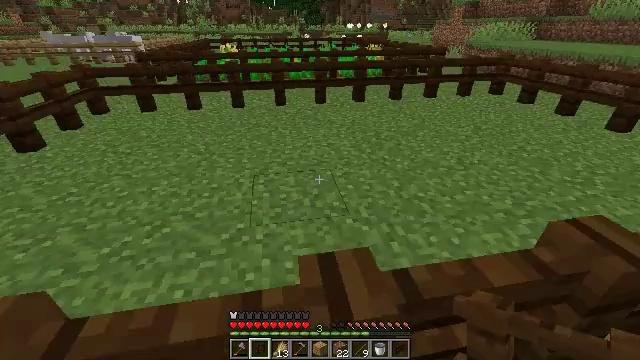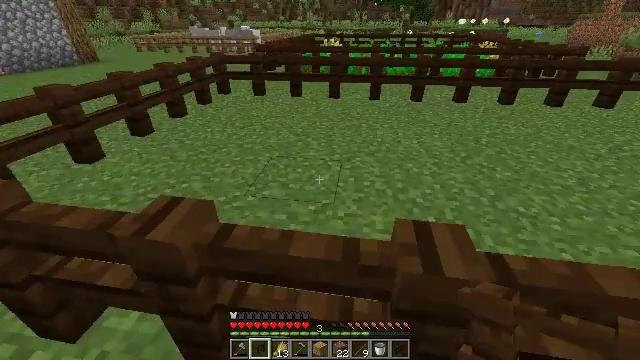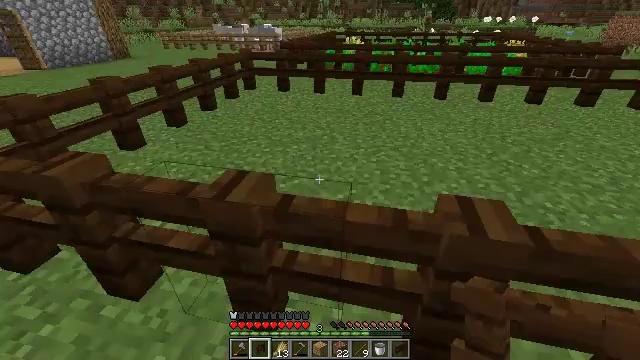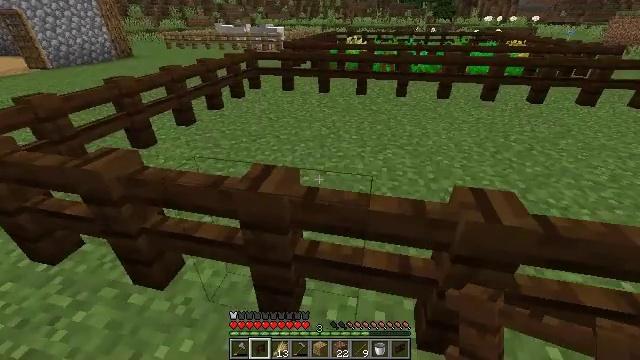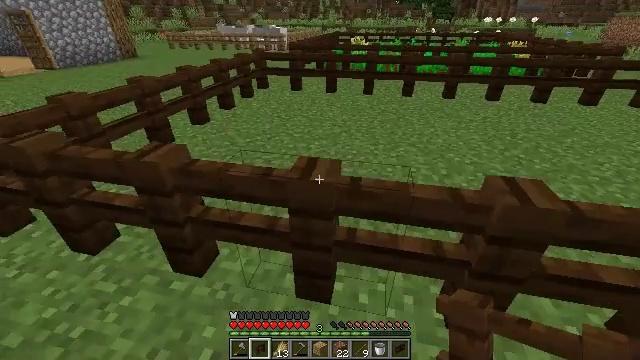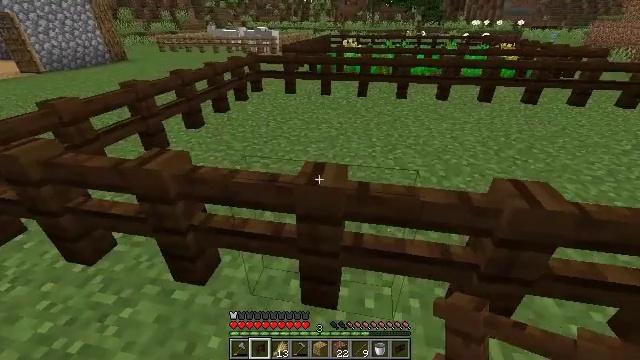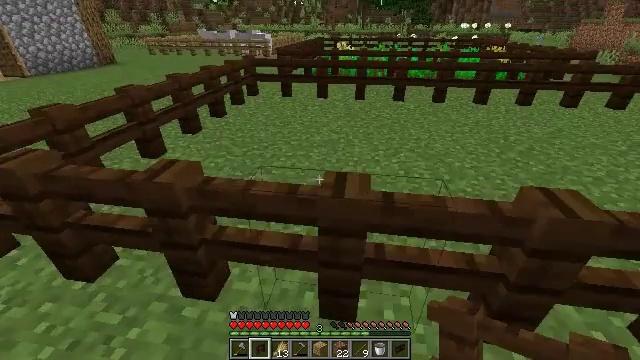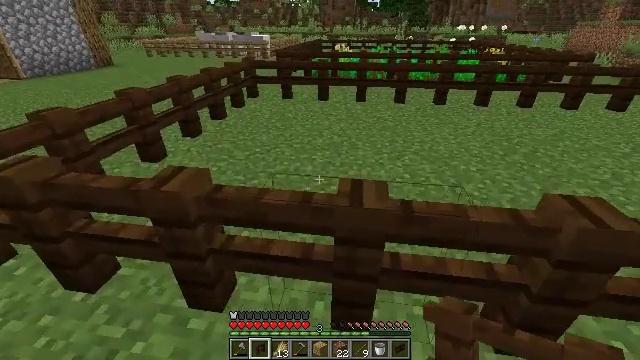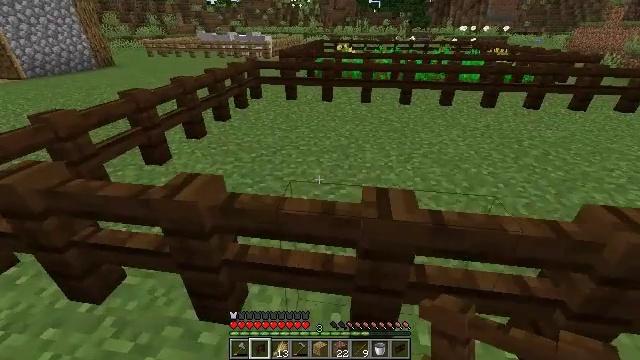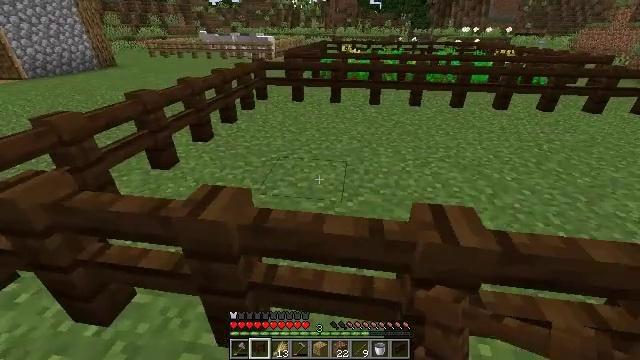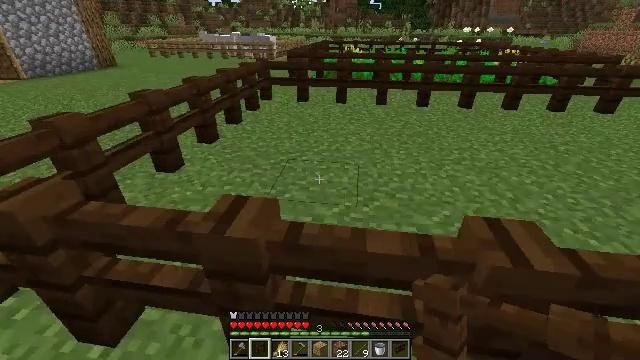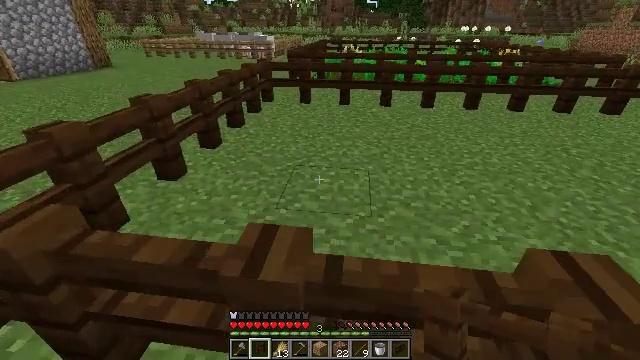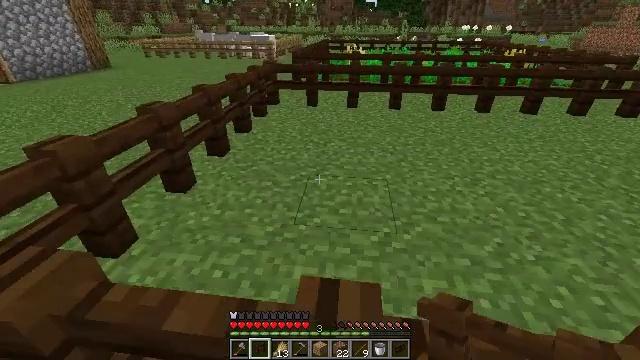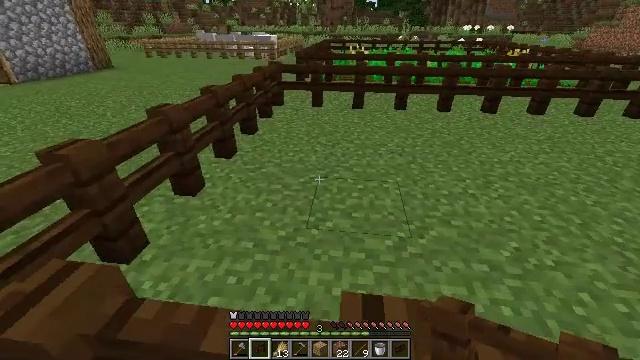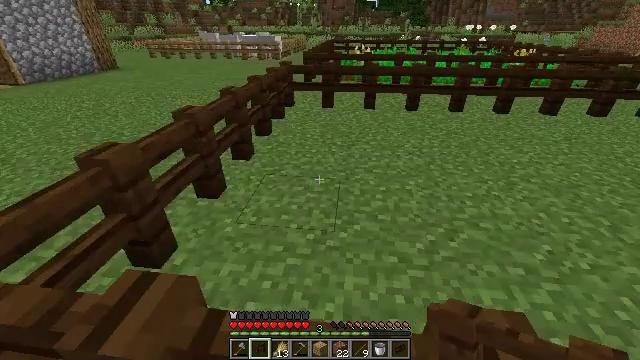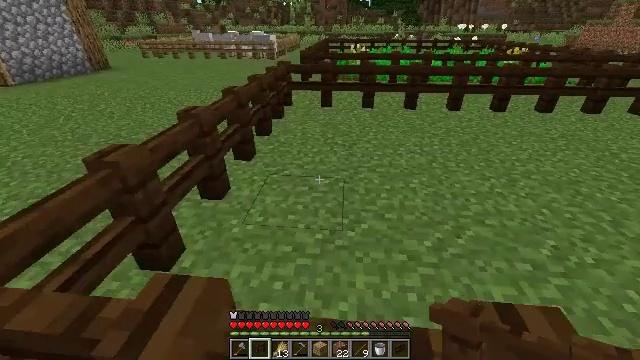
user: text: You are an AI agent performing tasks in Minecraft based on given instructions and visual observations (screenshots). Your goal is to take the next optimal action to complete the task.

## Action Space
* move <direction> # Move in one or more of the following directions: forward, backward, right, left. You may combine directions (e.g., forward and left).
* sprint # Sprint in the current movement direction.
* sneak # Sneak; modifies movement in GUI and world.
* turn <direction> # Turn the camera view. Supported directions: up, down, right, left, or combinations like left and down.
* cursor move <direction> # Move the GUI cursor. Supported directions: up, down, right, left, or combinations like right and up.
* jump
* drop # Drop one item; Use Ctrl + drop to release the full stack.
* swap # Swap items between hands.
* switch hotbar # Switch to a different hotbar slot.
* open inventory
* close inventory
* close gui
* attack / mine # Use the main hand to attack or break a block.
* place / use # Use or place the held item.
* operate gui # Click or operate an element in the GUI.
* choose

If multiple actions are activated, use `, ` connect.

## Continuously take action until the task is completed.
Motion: motion action
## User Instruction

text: Recycle the dark oak fence into the inventory.
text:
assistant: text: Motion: move back and move left, turn left
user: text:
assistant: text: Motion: move back and move left, turn left
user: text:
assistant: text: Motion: move back and move left
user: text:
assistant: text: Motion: move back and move left
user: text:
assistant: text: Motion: move left, turn right
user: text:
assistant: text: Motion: move forward and move left, turn right
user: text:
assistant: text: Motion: move forward and move left
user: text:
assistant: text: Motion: move forward and move left
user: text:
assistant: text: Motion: move forward and move left
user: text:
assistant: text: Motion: move forward and move left
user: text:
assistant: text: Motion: move forward and move left
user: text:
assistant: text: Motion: move forward and move left
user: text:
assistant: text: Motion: move left
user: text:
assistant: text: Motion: move left
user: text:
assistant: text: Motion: move left, turn right
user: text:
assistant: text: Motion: move left, turn right
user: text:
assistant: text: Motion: move left, turn right
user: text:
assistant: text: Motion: move left, turn right
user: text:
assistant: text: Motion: move left, turn right
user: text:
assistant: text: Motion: move left, turn right
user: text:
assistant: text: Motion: move left, turn right
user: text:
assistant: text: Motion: move left, turn right
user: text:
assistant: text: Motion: move left, turn right
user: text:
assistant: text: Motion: move left, turn right
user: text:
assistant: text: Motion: move left, turn right
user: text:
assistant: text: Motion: move left, turn right
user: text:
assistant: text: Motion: move left, turn right
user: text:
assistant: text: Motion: move left, turn right
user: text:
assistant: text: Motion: move left, turn right
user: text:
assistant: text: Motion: move forward and move left, turn right